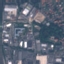
Land use / land cover: Industrial